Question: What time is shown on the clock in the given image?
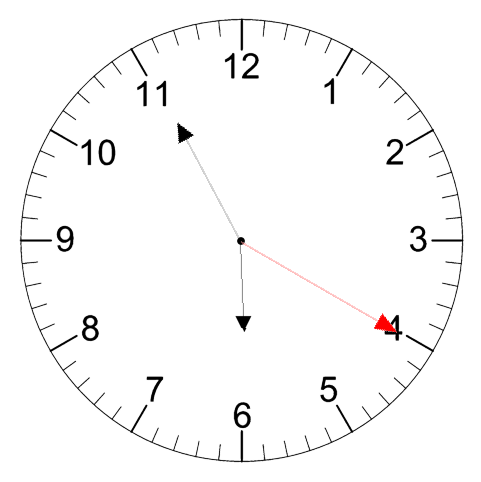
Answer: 05:55:20